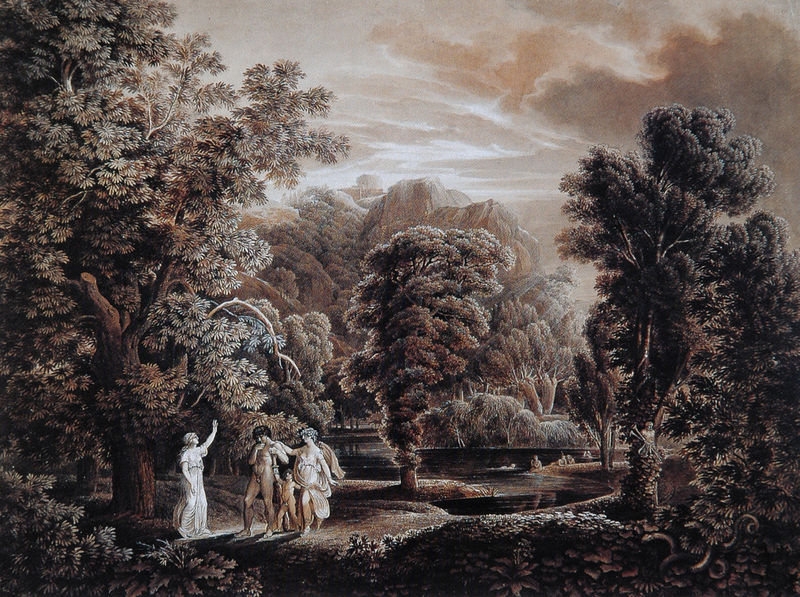
Titel: Parklandschaft mit Herkules am Scheideweg
Künstler: Joseph Anton Koch
Standort: Karlsruhe
Institution: Staatliche Kunsthalle, Kupferstichkabinett
Schlagwörter: baum, berg, blätter, dunkel, felsen, gewitter, hand, himmel, körper, laub, mann, nackt, schatten, wasser, weiß, wolken, badende, bäume, fluss, frauen, grün, landschaft, menschen, see, teich, ufer, äste, braun, frau, geste, grau, hintergrund, kleid, licht, männer, nacht, schwarz, zeichnung, dame, park, parkanlage, rot, weg, wiese, wolke, beige, leute, arm, blass, ast, baumstamm, gräser, horizont, natur, spiegelung, stamm, brücke, büsche, gebüsch, gewässer, pfad, sträucher, gewand, haare, familie, gewänder, kind, mutter, paar, vater, pflanzen, schulter, wald, engel, garten, putte, statue, bewölkt, farbig, ruhe, berge, fels, gebirge, grafik, graphik, idylle, grisaille, figuren, sturm, unwetter, finster, zeigen, adam, eva, paradies, penis, pärchen, tusche, knabe, himmle, lichtung, druck, radierung, stich, schwert, schlange, koloriert, allegorie, göttin, gestalten, jüngling, efeu, tümpel, götter, teufel, wanderer, blattwerk, begegnung, schlangen, rötlich, erscheinung, nadelwald, poussin, herme, eichen, amor, kupferstich, vertreibung, geist, winken, chamois, landschaftsgarten, weisen, lorrain, speigelung, bekleidet, silbermond, sommernachtstraum, wwolken